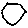
Label: hexagon